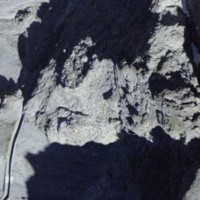
EUNIS habitat code: 48
Species observed at this site:
Saxifraga caesia